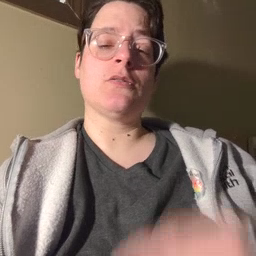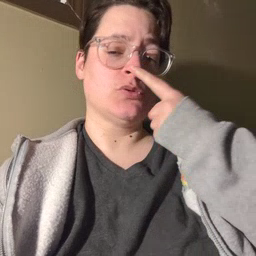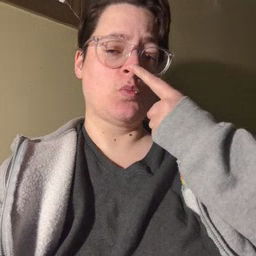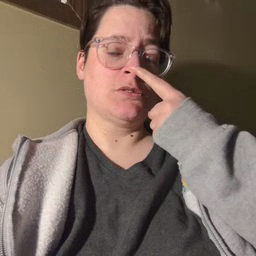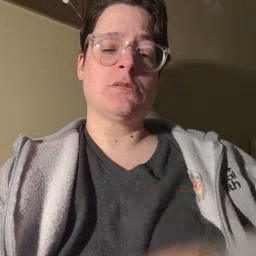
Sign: nose